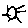
Label: sun